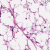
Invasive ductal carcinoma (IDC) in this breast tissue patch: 0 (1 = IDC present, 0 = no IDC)